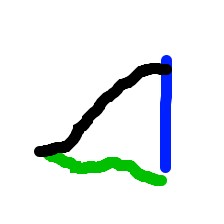
Shape: triangle